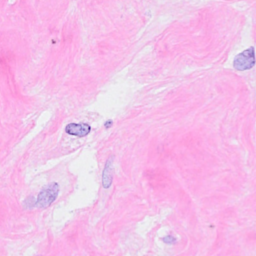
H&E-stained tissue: Breast